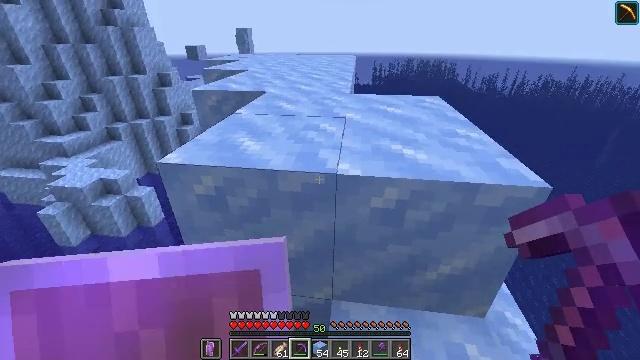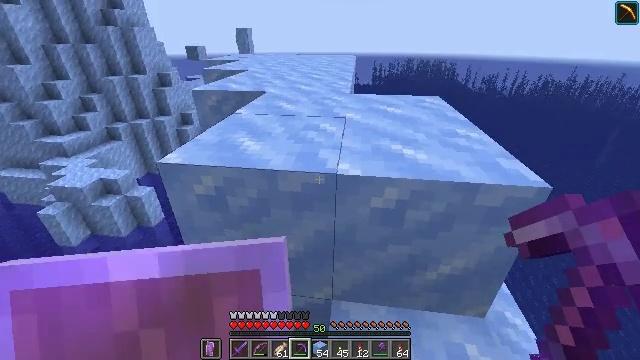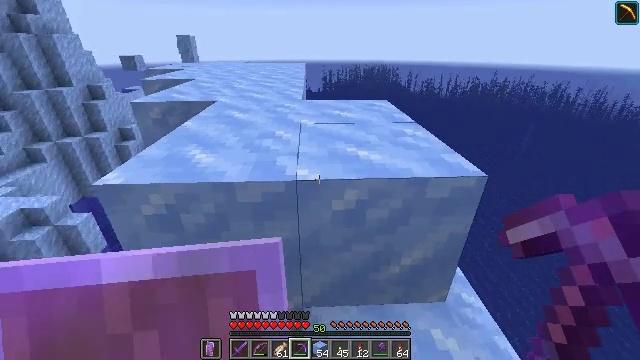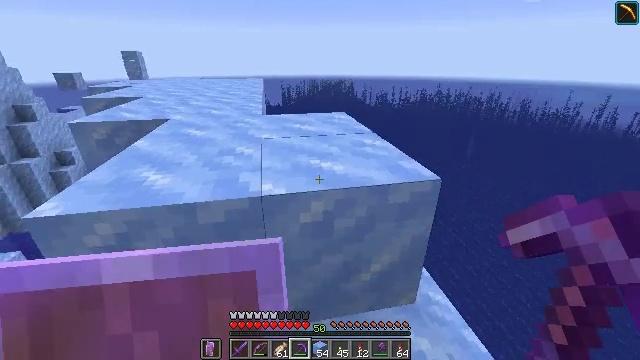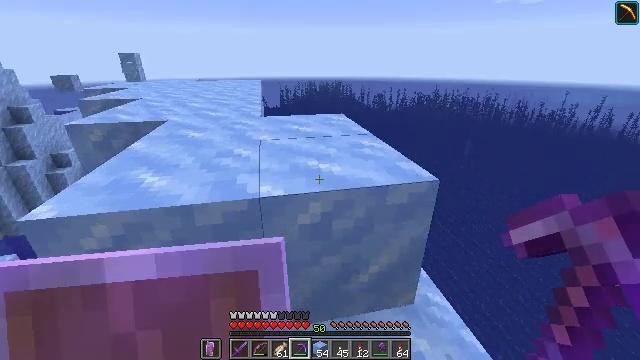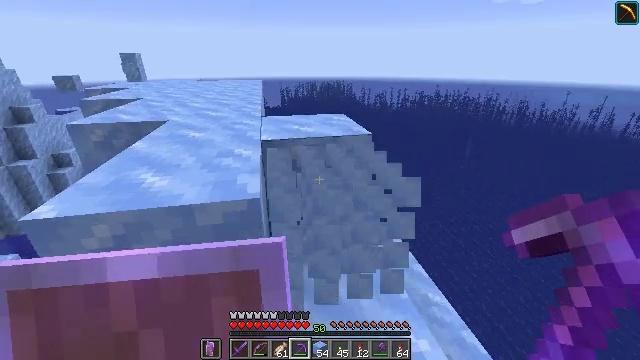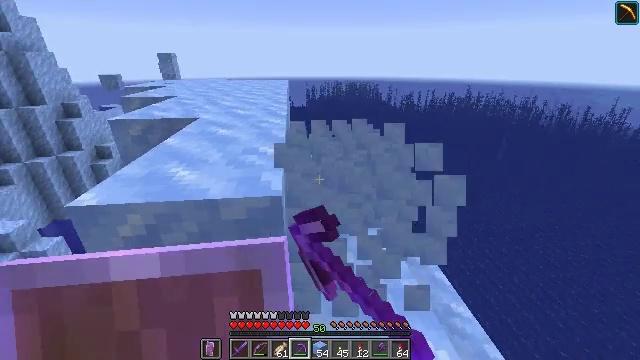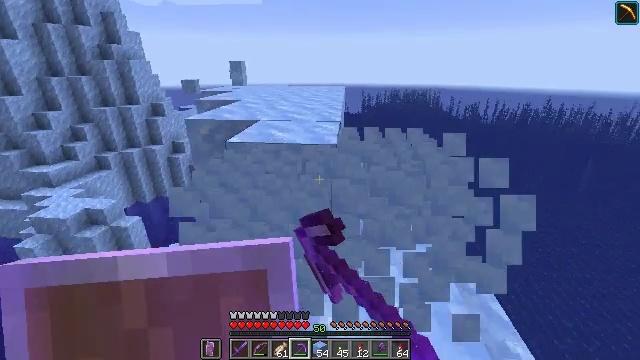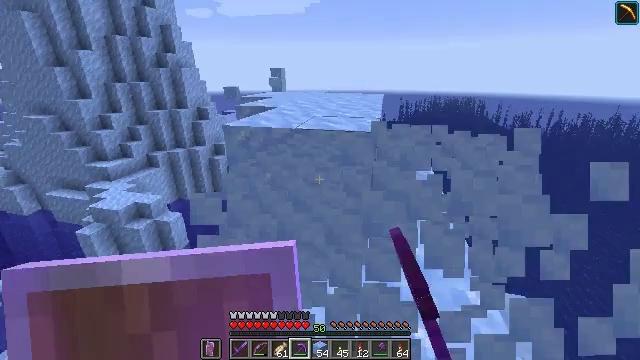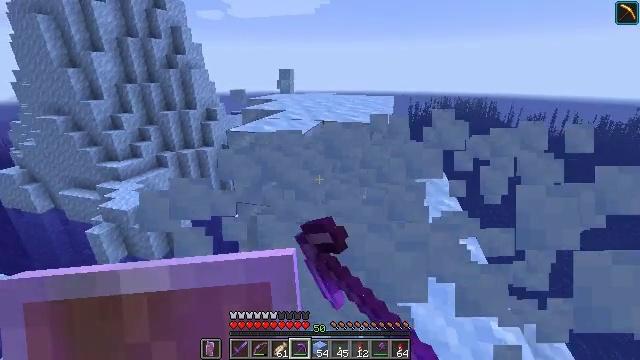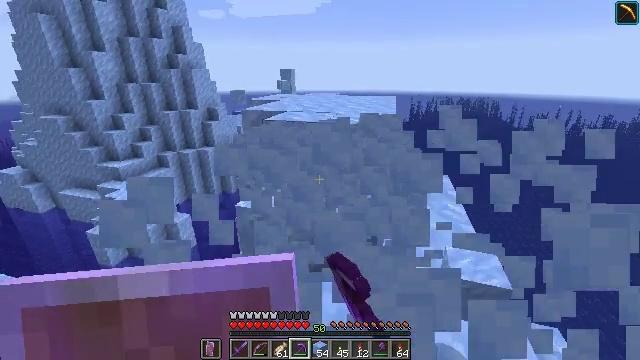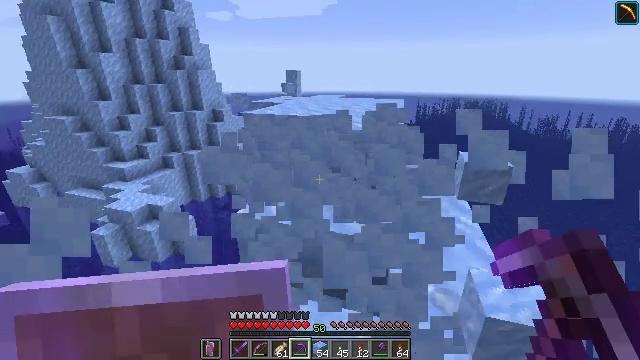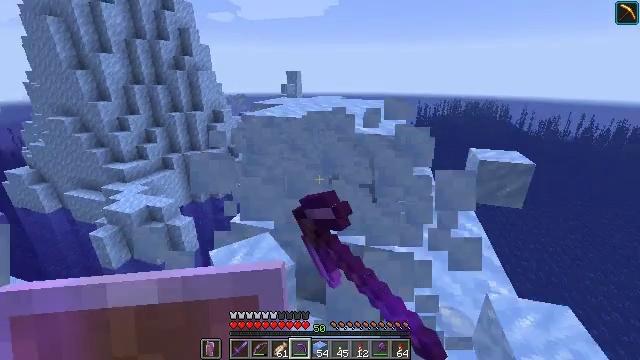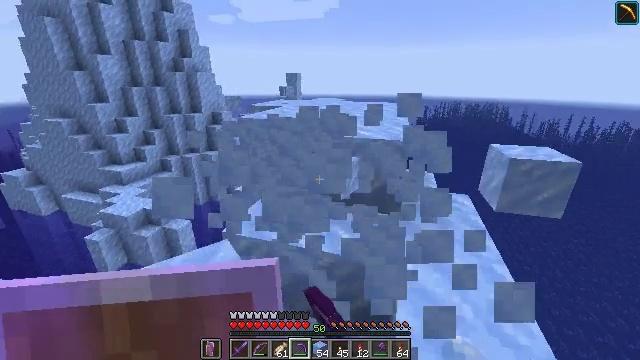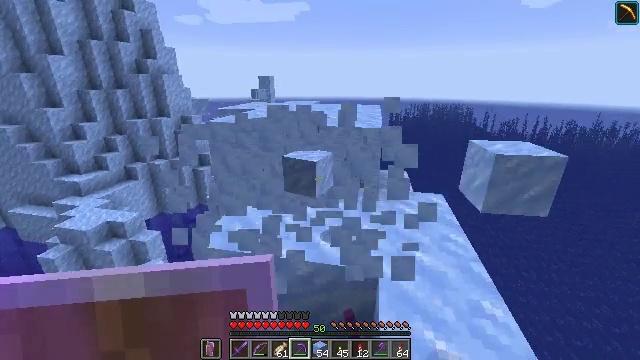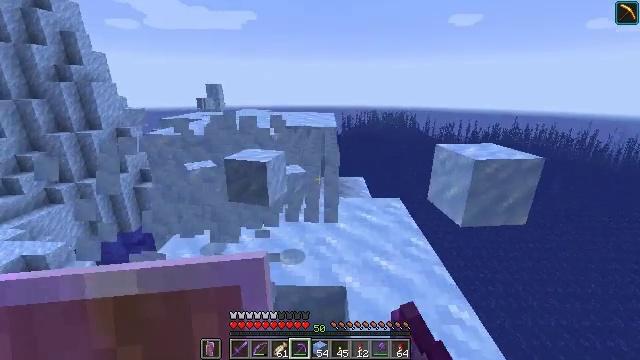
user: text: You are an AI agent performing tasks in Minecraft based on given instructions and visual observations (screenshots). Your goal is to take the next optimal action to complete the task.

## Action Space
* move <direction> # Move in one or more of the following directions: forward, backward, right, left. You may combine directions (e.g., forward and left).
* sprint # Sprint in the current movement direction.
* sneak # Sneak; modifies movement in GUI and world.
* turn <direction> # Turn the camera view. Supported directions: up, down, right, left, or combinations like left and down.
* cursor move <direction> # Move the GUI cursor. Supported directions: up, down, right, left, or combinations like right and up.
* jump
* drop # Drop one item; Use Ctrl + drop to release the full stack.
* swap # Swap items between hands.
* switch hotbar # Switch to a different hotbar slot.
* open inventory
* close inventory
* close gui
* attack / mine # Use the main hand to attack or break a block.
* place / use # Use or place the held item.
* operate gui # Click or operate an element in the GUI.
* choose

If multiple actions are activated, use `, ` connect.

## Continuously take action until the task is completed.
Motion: motion action
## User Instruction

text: Mine packed ice from icy biomes.
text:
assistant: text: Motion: no_op
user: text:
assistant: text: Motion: turn right and up
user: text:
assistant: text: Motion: turn right and up
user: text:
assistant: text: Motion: no_op
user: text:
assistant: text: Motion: attack / mine
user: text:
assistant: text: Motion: turn left, attack / mine
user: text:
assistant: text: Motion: move forward, turn left and up, attack / mine
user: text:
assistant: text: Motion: move forward, turn left and up, attack / mine
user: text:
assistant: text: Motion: move forward, turn left, attack / mine
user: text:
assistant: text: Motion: move forward, attack / mine
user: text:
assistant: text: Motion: move forward, turn left, attack / mine
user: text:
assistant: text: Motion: move forward, attack / mine
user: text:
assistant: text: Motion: move forward, attack / mine
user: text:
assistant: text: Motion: move forward, turn right, attack / mine
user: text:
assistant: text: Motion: move forward, turn right and up, attack / mine
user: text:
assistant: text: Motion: move forward, attack / mine
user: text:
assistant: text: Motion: move forward, attack / mine
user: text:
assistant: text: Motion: move forward, turn left and up, attack / mine
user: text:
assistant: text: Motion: move forward, turn left and up, attack / mine
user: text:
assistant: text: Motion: move forward, turn left, attack / mine
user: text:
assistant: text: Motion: move forward, attack / mine
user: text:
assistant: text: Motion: move forward, attack / mine
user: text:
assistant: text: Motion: move forward, turn right, attack / mine
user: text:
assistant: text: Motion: move forward, turn right, attack / mine
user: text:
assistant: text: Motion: move forward and move right, turn left, attack / mine
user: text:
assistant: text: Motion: move forward and move right, turn left and up, attack / mine
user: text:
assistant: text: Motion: move forward, turn left and up, attack / mine
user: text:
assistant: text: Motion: move forward, turn left, attack / mine
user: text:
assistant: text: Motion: move forward, turn right, attack / mine
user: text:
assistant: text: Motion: move forward, turn right, attack / mine